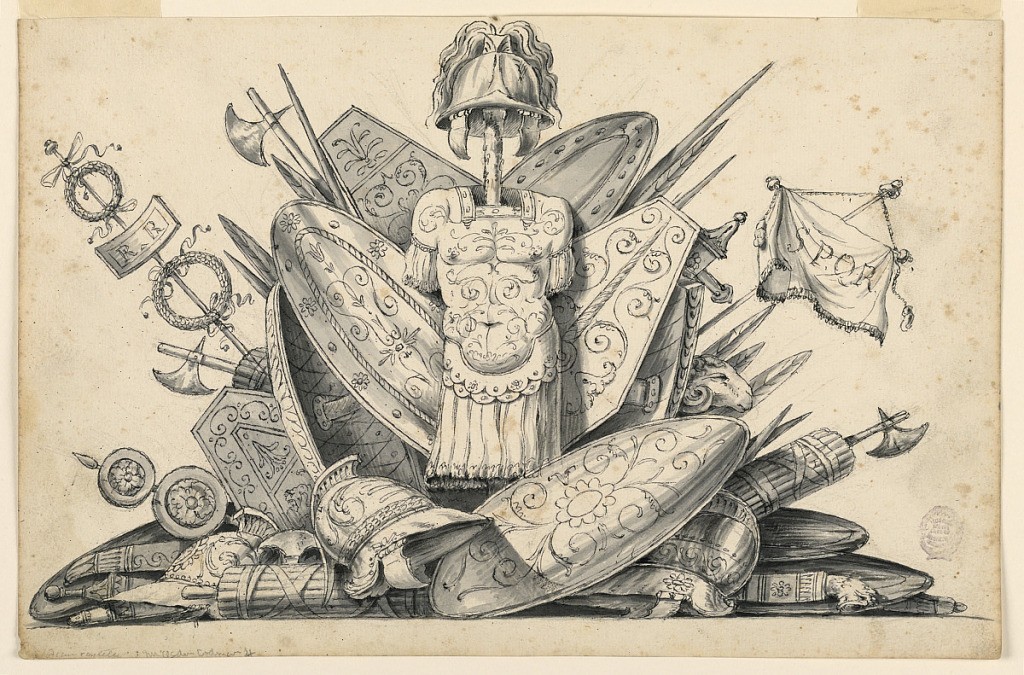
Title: Trophy of Weapons
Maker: Romolo Achille Liverani, Italian, 1809 - 1872
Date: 1830–1850
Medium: Black crayon, pen and black ink, brush and bistre on paper
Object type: Drawing
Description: Upright a cuirass with a helmet upon the club and many other weapons. At the left is a pennon with R.R, while the right one has S.P.Q.R (Senatus Populus Que Ravennations).